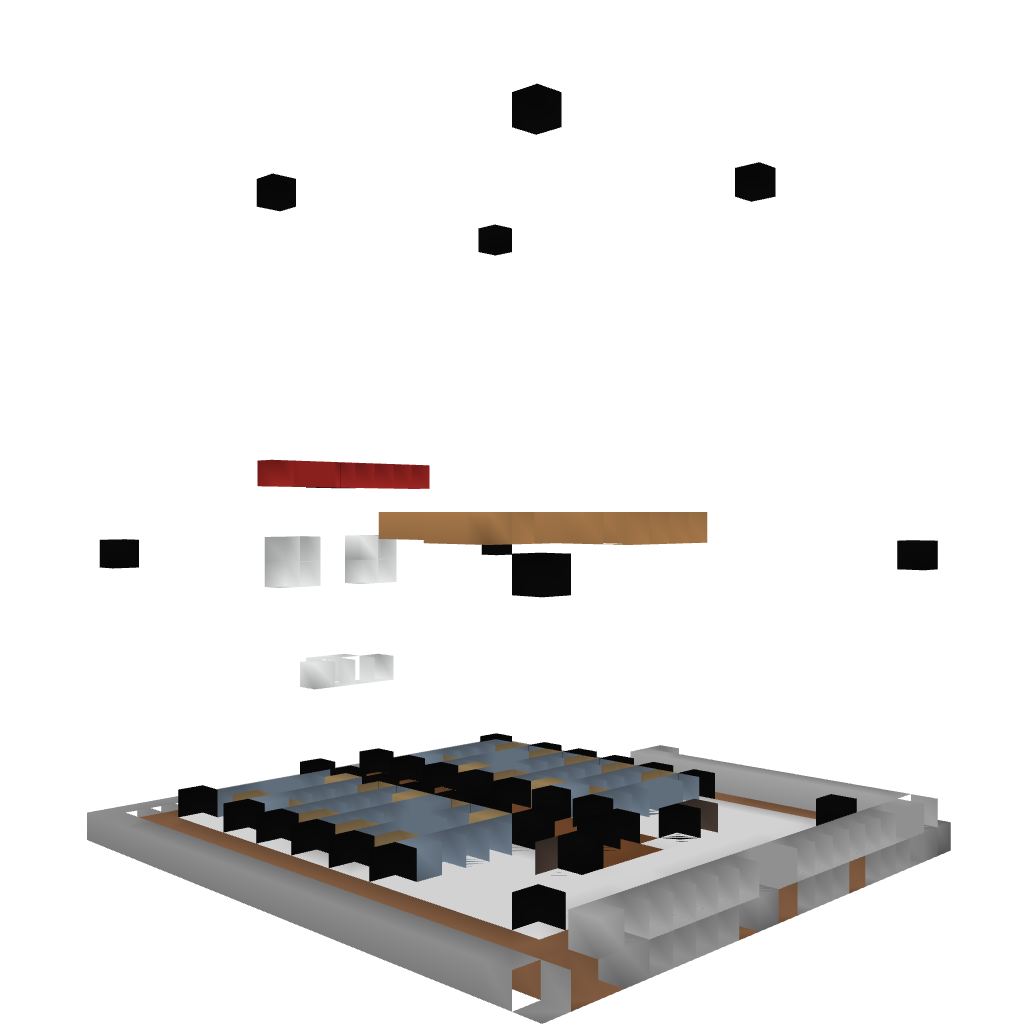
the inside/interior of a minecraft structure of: Church